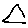
Label: triangle